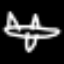
Label: airplane